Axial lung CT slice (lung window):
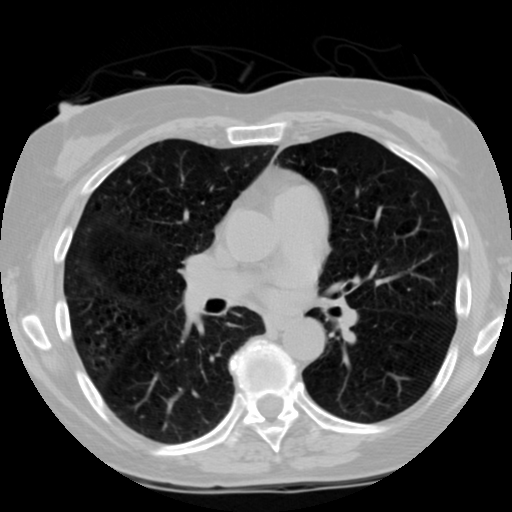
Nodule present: no